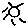
Label: sun